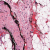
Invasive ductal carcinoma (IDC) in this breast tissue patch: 0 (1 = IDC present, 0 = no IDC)